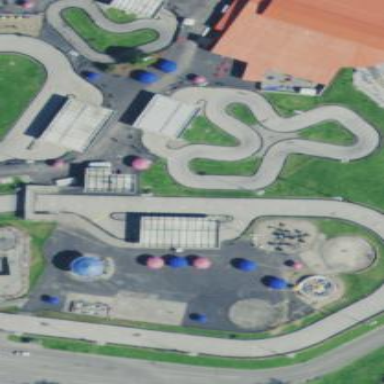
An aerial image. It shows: Karting raceway for sports activities.